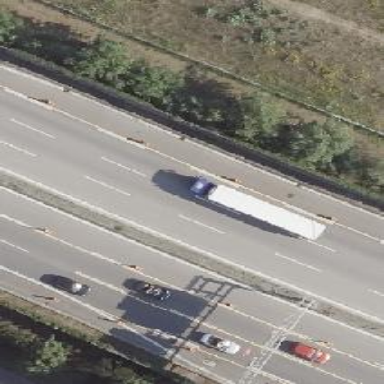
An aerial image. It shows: Motorway with concrete surface.